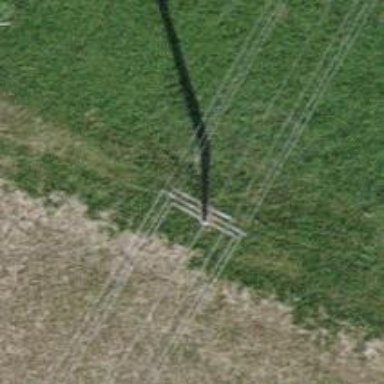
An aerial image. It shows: Power pole.